Question: I am new to use AngularJS 1.4.x .
'''
<div class="colContainer" ng-repeat="item in betNumber" ng-style="{width:{{rowWidth(item.length)}} +'px'}">
'''
when press AddNumber ball more then 13 ,i wish width size can resize .
This is my hope

i hope can dynamic change div width size ,how to let it work fine ???
This is my hope <URL>
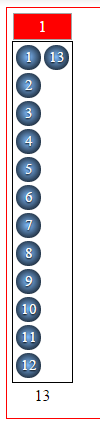
Answer: Change your 'ng-style' value to
'{width:rowWidth(item.length) +'px'}'. That should work.
The 'ng-style' directive will evaluate the whole object, which means it will use the '$parse' method to evaluate the expression. So you don't have to use double curly braces.